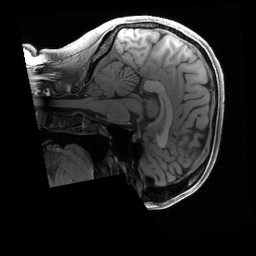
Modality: T1w
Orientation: sagittal
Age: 27
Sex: female
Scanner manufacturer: siemens
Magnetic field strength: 3 T
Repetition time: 2.4 s
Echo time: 0.00222 s